Interaction volume radius: 5 \u00c5
Interaction volume height: 50 \u00c5
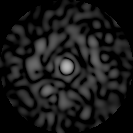
Disorder parameter: 0.822